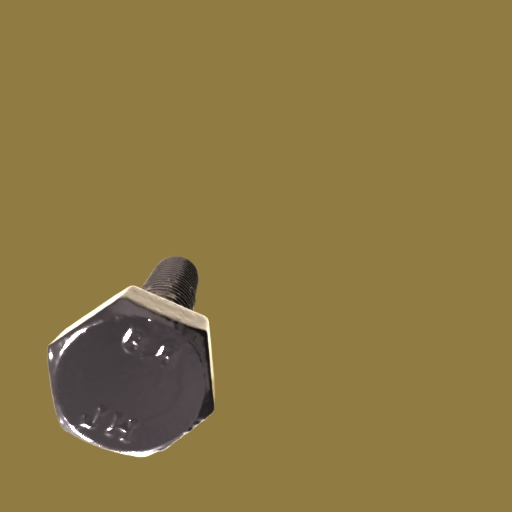
Label: bolt